Question: I am trying to implement a Navbar toggler referring the <URL>. I want to display the brand name on the left and the toggler on the right. Though this code is displaying the same but when I click the toggler the drop down menu is not showing and I am unable to figure out where the problem lies. How can I fix this?
Here's the code:
'''
<head>
<meta charset="utf-8">
<title></title>
<link href="https://cdn.jsdelivr.net/npm/bootstrap@5.1.1/dist/css/bootstrap.min.css" rel="stylesheet" integrity="sha384-F3w7mX95PdgyTmZZMECAngseQB83DfGTowi0iMjiWaeVhAn4FJkqJByhZMI3AhiU" crossorigin="anonymous">
</head>
<body>
<nav class="navbar navbar-expand-lg navbar-dark bg-dark">
<a class="navbar-brand" href="">Navbar</a>
<button class="navbar-toggler" type="button" data-bs-toggle="collapse" data-bs-target="#navbarTogglerDemo02" aria-controls="navbarTogglerDemo02" aria-expanded="false" aria-label="Toggle navigation">
<span class="navbar-toggler-icon"></span>
</button>
<div class="collapse navbar-collapse" id="navbarTogglerDemo02">
<ul class="navbar-nav ms-auto">
<li class="nav-item">
<a class="nav-link" href="">Contact</a>
</li>
<li class="nav-item">
<a class="nav-link" href="">Pricing</a>
</li>
<li class="nav-item">
<a class="nav-link" href="">Download</a>
</li>
</ul>
</div>
</nav>
</body>
'''
Here's the image of the working of the code

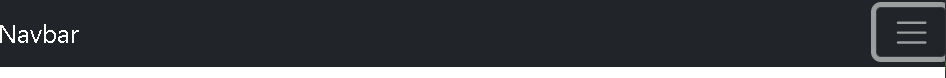
Answer: Your code is perfect. But you forget to connect JavaScript in your code.That's why the Navbar toggler isn't working perfectly.
'''
<!DOCTYPE html>
<html>
<head>
<meta charset="utf-8">
<title></title>
<link href="https://cdn.jsdelivr.net/npm/bootstrap@5.1.1/dist/css/bootstrap.min.css" rel="stylesheet" integrity="sha384-F3w7mX95PdgyTmZZMECAngseQB83DfGTowi0iMjiWaeVhAn4FJkqJByhZMI3AhiU" crossorigin="anonymous">
</head>
<body>
<nav class="navbar navbar-expand-lg navbar-dark bg-dark">
<a class="navbar-brand" href="">Navbar</a>
<button class="navbar-toggler" type="button" data-bs-toggle="collapse" data-bs-target="#navbarTogglerDemo02" aria-controls="navbarTogglerDemo02" aria-expanded="false" aria-label="Toggle navigation">
<span class="navbar-toggler-icon"></span>
</button>
<div class="collapse navbar-collapse" id="navbarTogglerDemo02">
<ul class="navbar-nav ms-auto">
<li class="nav-item">
<a class="nav-link" href="">Contact</a>
</li>
<li class="nav-item">
<a class="nav-link" href="">Pricing</a>
</li>
<li class="nav-item">
<a class="nav-link" href="">Download</a>
</li>
</ul>
</div>
</nav>
<script src="https://cdn.jsdelivr.net/npm/bootstrap@5.1.1/dist/js/bootstrap.bundle.min.js" integrity="sha384-/bQdsTh/da6pkI1MST/rWKFNjaCP5gBSY4sEBT38Q/9RBh9AH40zEOg7Hlq2THRZ" crossorigin="anonymous"></script>
</body>
</html>
'''